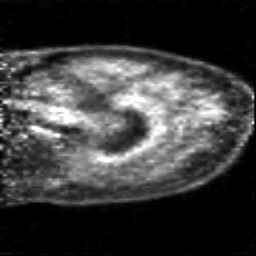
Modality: PET
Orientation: sagittal
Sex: male
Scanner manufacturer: siemens